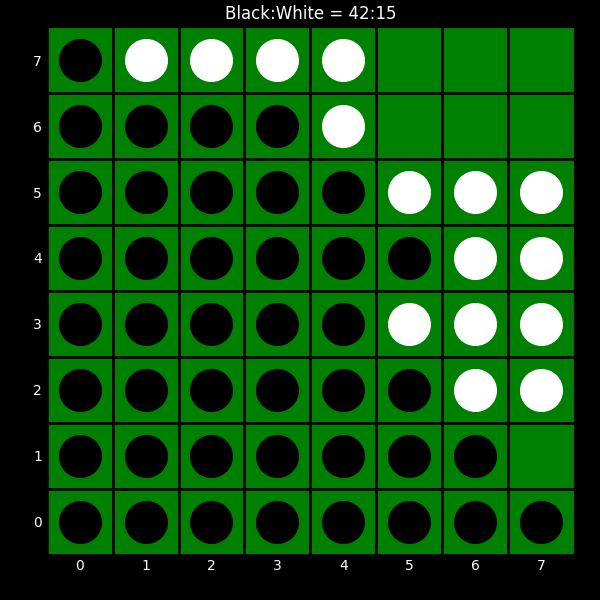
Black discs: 42
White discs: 15